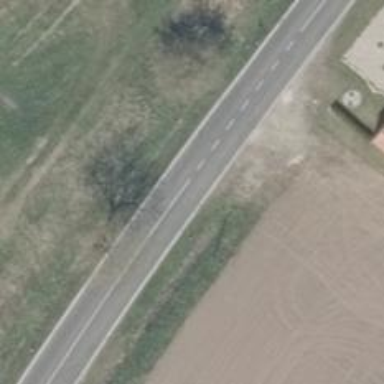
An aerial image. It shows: Secondary road with asphalt surface.